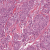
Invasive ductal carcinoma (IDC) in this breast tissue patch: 1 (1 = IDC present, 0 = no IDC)